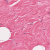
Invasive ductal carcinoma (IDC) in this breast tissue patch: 0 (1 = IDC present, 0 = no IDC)